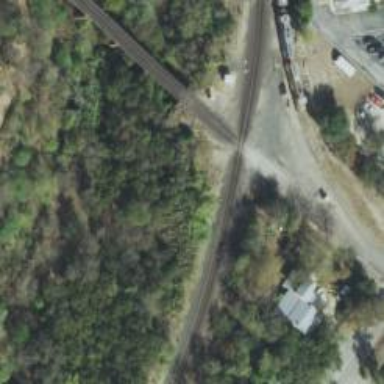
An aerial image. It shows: Railway crossing.